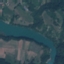
Label: River